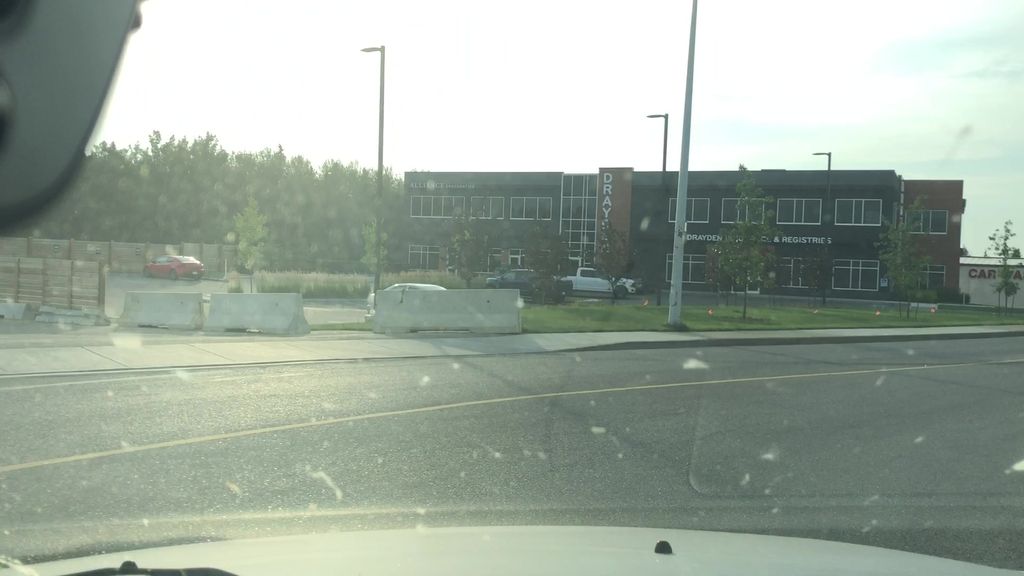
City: edmonton